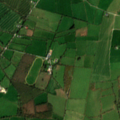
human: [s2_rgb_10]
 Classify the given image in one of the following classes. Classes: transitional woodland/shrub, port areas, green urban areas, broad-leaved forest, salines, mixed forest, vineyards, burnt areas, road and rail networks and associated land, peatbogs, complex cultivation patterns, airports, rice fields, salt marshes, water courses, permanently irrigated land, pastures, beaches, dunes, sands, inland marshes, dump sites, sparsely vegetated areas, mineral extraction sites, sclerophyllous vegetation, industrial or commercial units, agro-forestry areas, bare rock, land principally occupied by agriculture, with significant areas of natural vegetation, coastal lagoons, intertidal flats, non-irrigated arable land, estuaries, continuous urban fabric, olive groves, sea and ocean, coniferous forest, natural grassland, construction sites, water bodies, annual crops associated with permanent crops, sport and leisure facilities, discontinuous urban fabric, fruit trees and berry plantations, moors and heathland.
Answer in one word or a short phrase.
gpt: non-irrigated arable land, pastures, land principally occupied by agriculture, with significant areas of natural vegetation